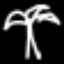
Label: palm tree